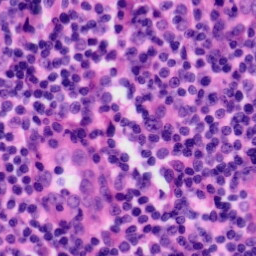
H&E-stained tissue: Tonsil